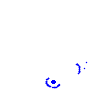
Particle: pion